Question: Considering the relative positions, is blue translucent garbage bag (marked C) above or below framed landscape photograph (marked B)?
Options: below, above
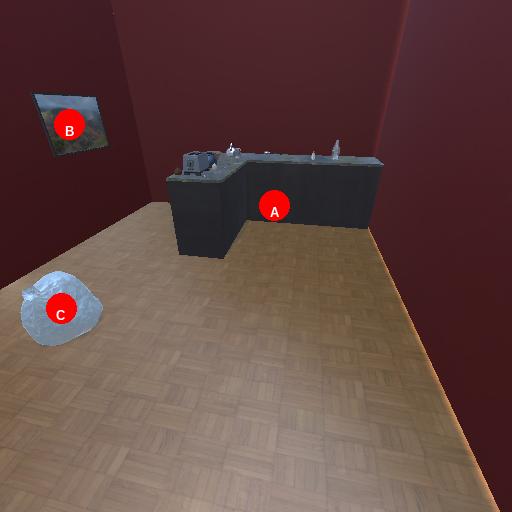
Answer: below